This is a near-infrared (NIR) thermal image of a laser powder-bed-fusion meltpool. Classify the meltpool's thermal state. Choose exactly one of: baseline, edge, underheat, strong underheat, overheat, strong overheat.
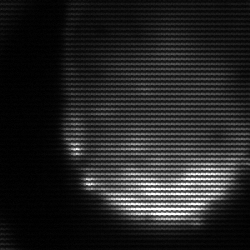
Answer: edge